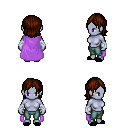
a pixel art fantasy rpg character, female body template, dark elf, purple skin, lavender cape, teal pants, brown long bangs hairstyle, white cloth bandages, black slippers, four views (front, back, left, right), 2x2 character sprite sheet, small pixel art, hard edges, no anti-aliasing